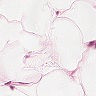
Metastatic tissue present: no